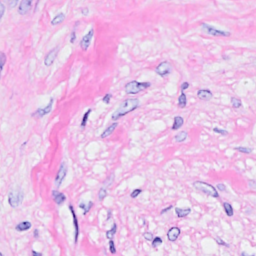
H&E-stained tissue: Breast